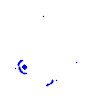
Particle: kaon